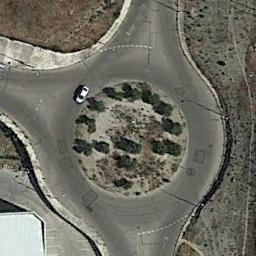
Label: roundabout